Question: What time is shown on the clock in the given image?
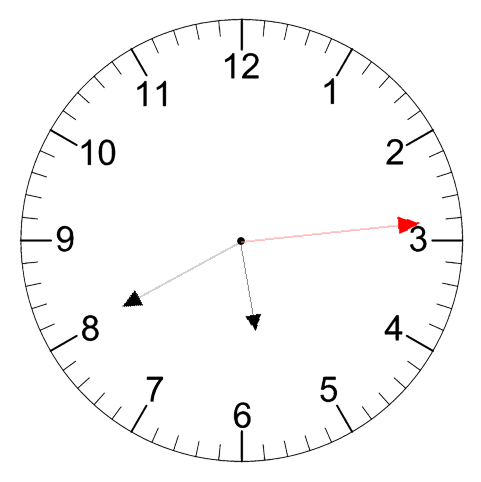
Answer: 05:40:14